Field crop: tomato
Growth stage: 1
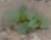
Species: solanum